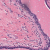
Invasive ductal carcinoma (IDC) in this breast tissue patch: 0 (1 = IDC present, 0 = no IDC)